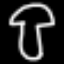
Label: mushroom